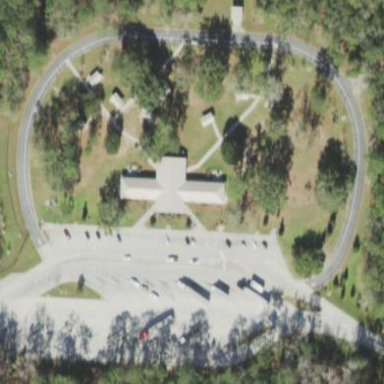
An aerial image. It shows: Rest area along the road.